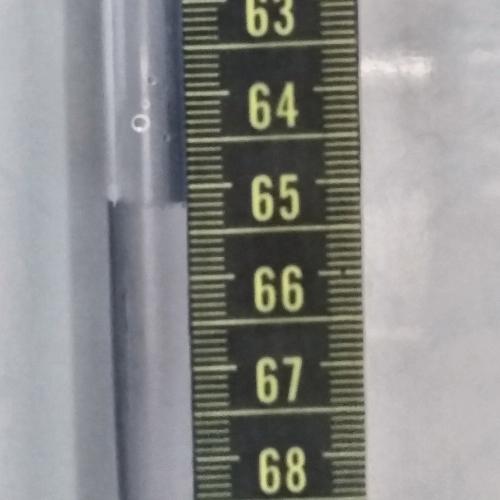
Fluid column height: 65.2 cm